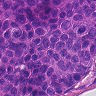
Metastatic tissue present: yes